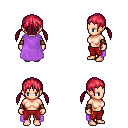
a pixel art fantasy rpg character, female body template, human, light skin, lavender cape, red pants, ruby red twin-tailed hairstyle, cloth bracers, four views (front, back, left, right), 2x2 character sprite sheet, small pixel art, hard edges, no anti-aliasing